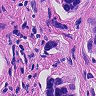
Metastatic tissue present: yes